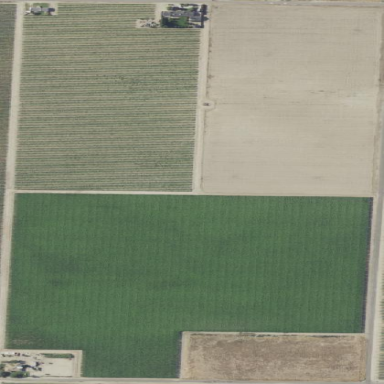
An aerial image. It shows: Vineyard.